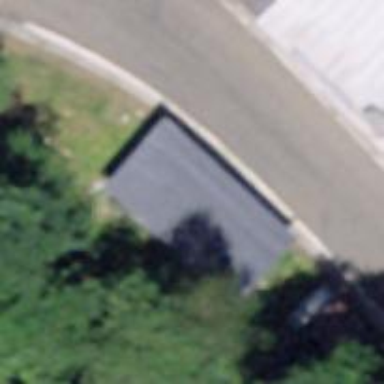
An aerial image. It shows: Bus stop along the road.